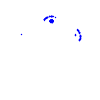
Particle: kaon